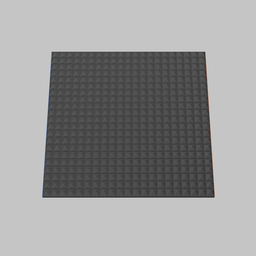
Label: architecture